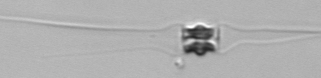
Label: Chaetoceros_didymus